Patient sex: M
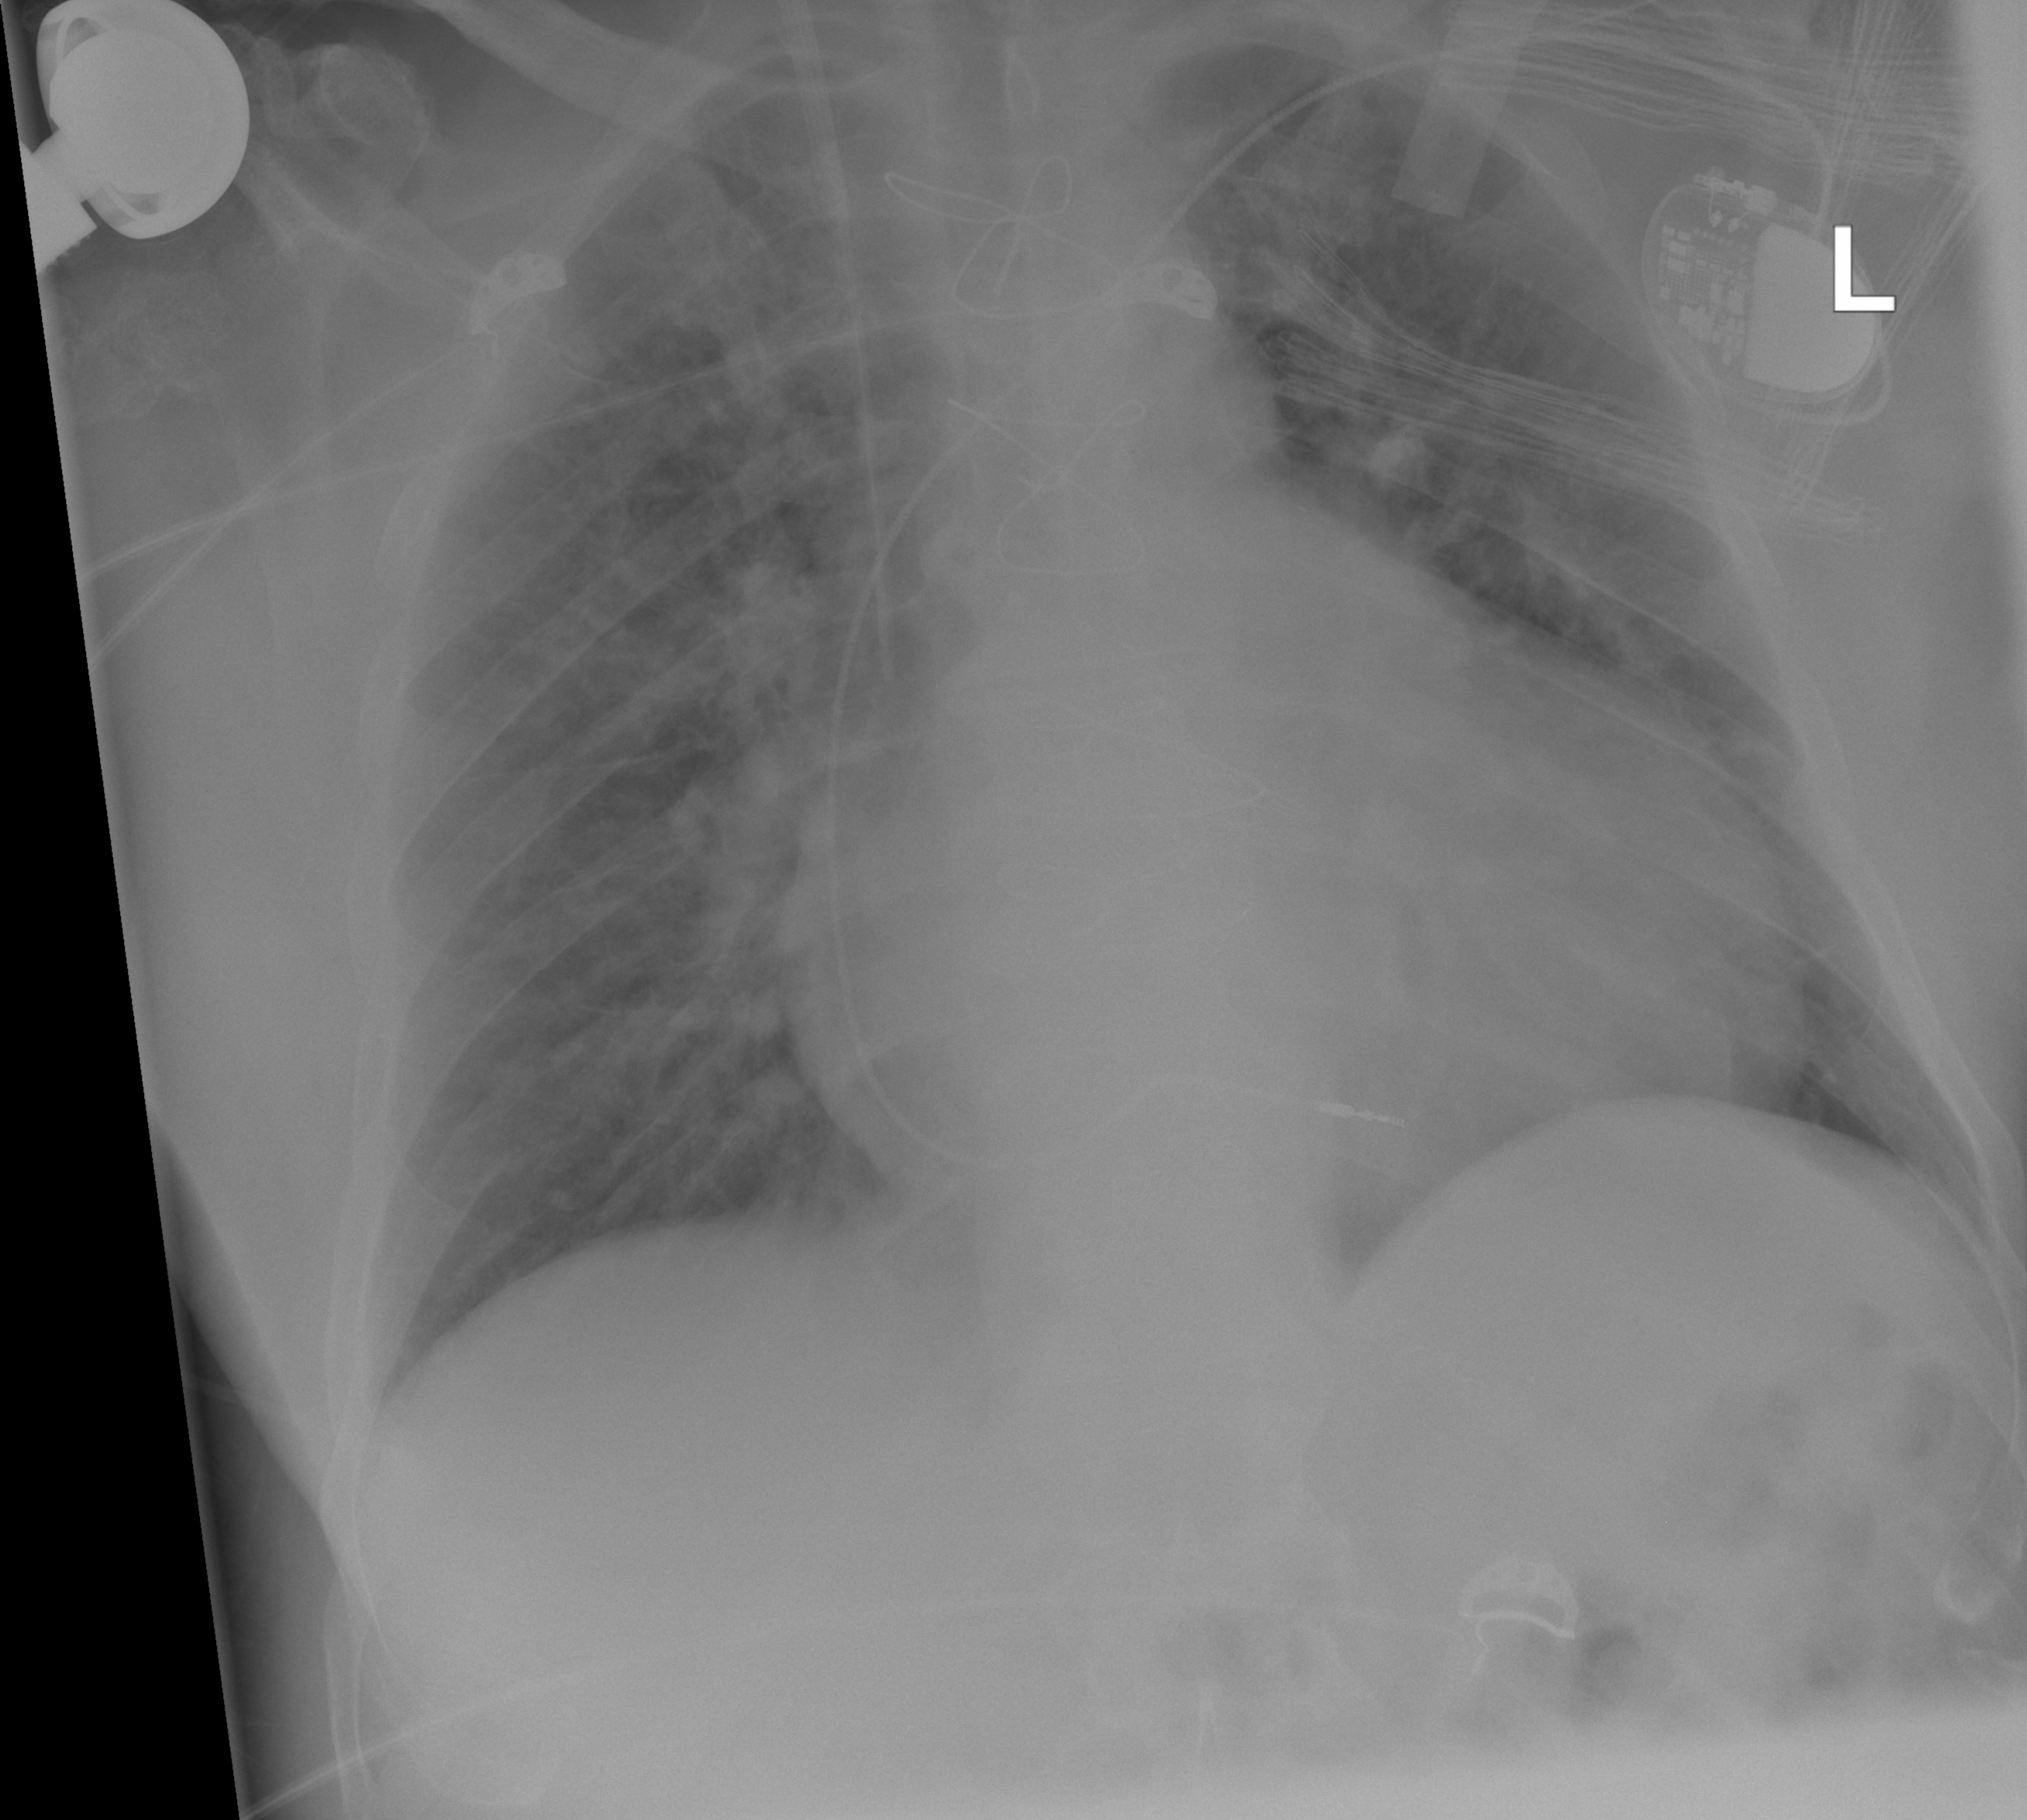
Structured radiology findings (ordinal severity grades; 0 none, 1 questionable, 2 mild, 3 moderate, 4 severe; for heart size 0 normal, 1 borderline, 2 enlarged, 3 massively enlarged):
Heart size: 3
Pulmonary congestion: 2
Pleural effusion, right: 0
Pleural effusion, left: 0
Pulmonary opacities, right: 2
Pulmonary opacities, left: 2
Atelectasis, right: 0
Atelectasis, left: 0